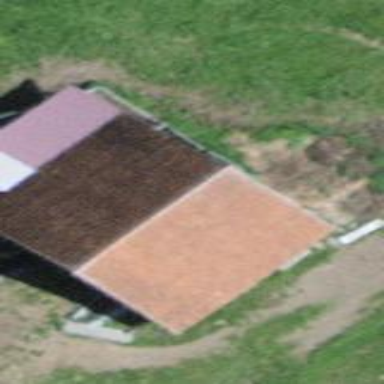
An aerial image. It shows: Barn.